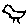
Label: bird